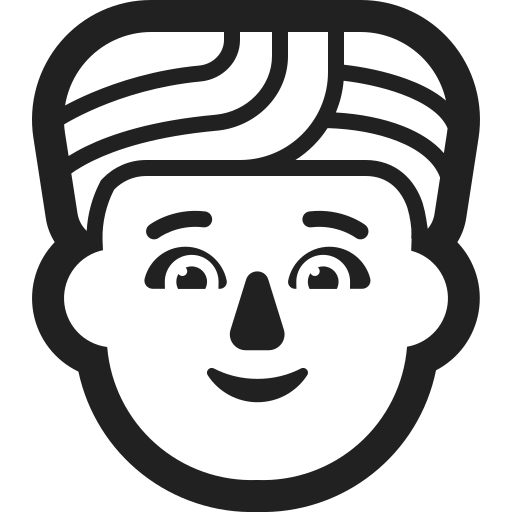
woman wearing turban high contrast default